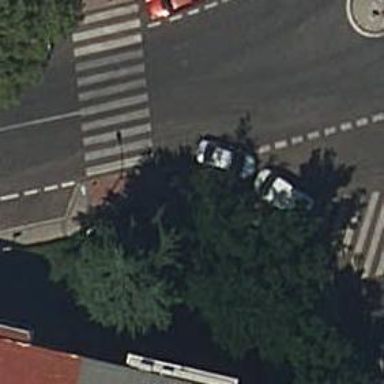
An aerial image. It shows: Bollard.